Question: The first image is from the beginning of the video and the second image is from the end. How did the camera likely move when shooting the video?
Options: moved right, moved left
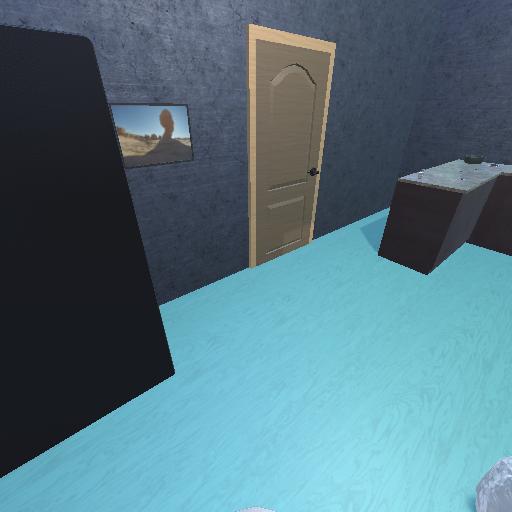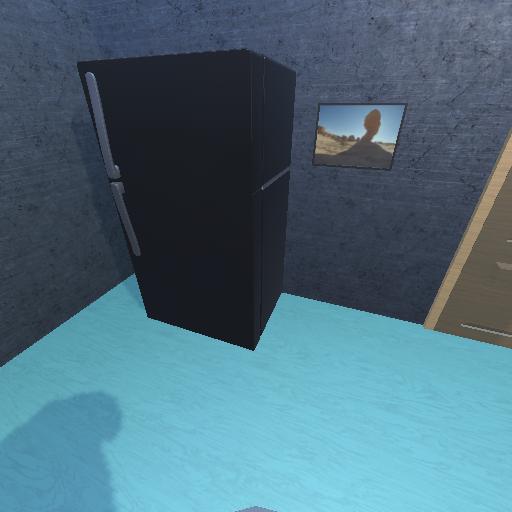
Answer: moved right